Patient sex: M
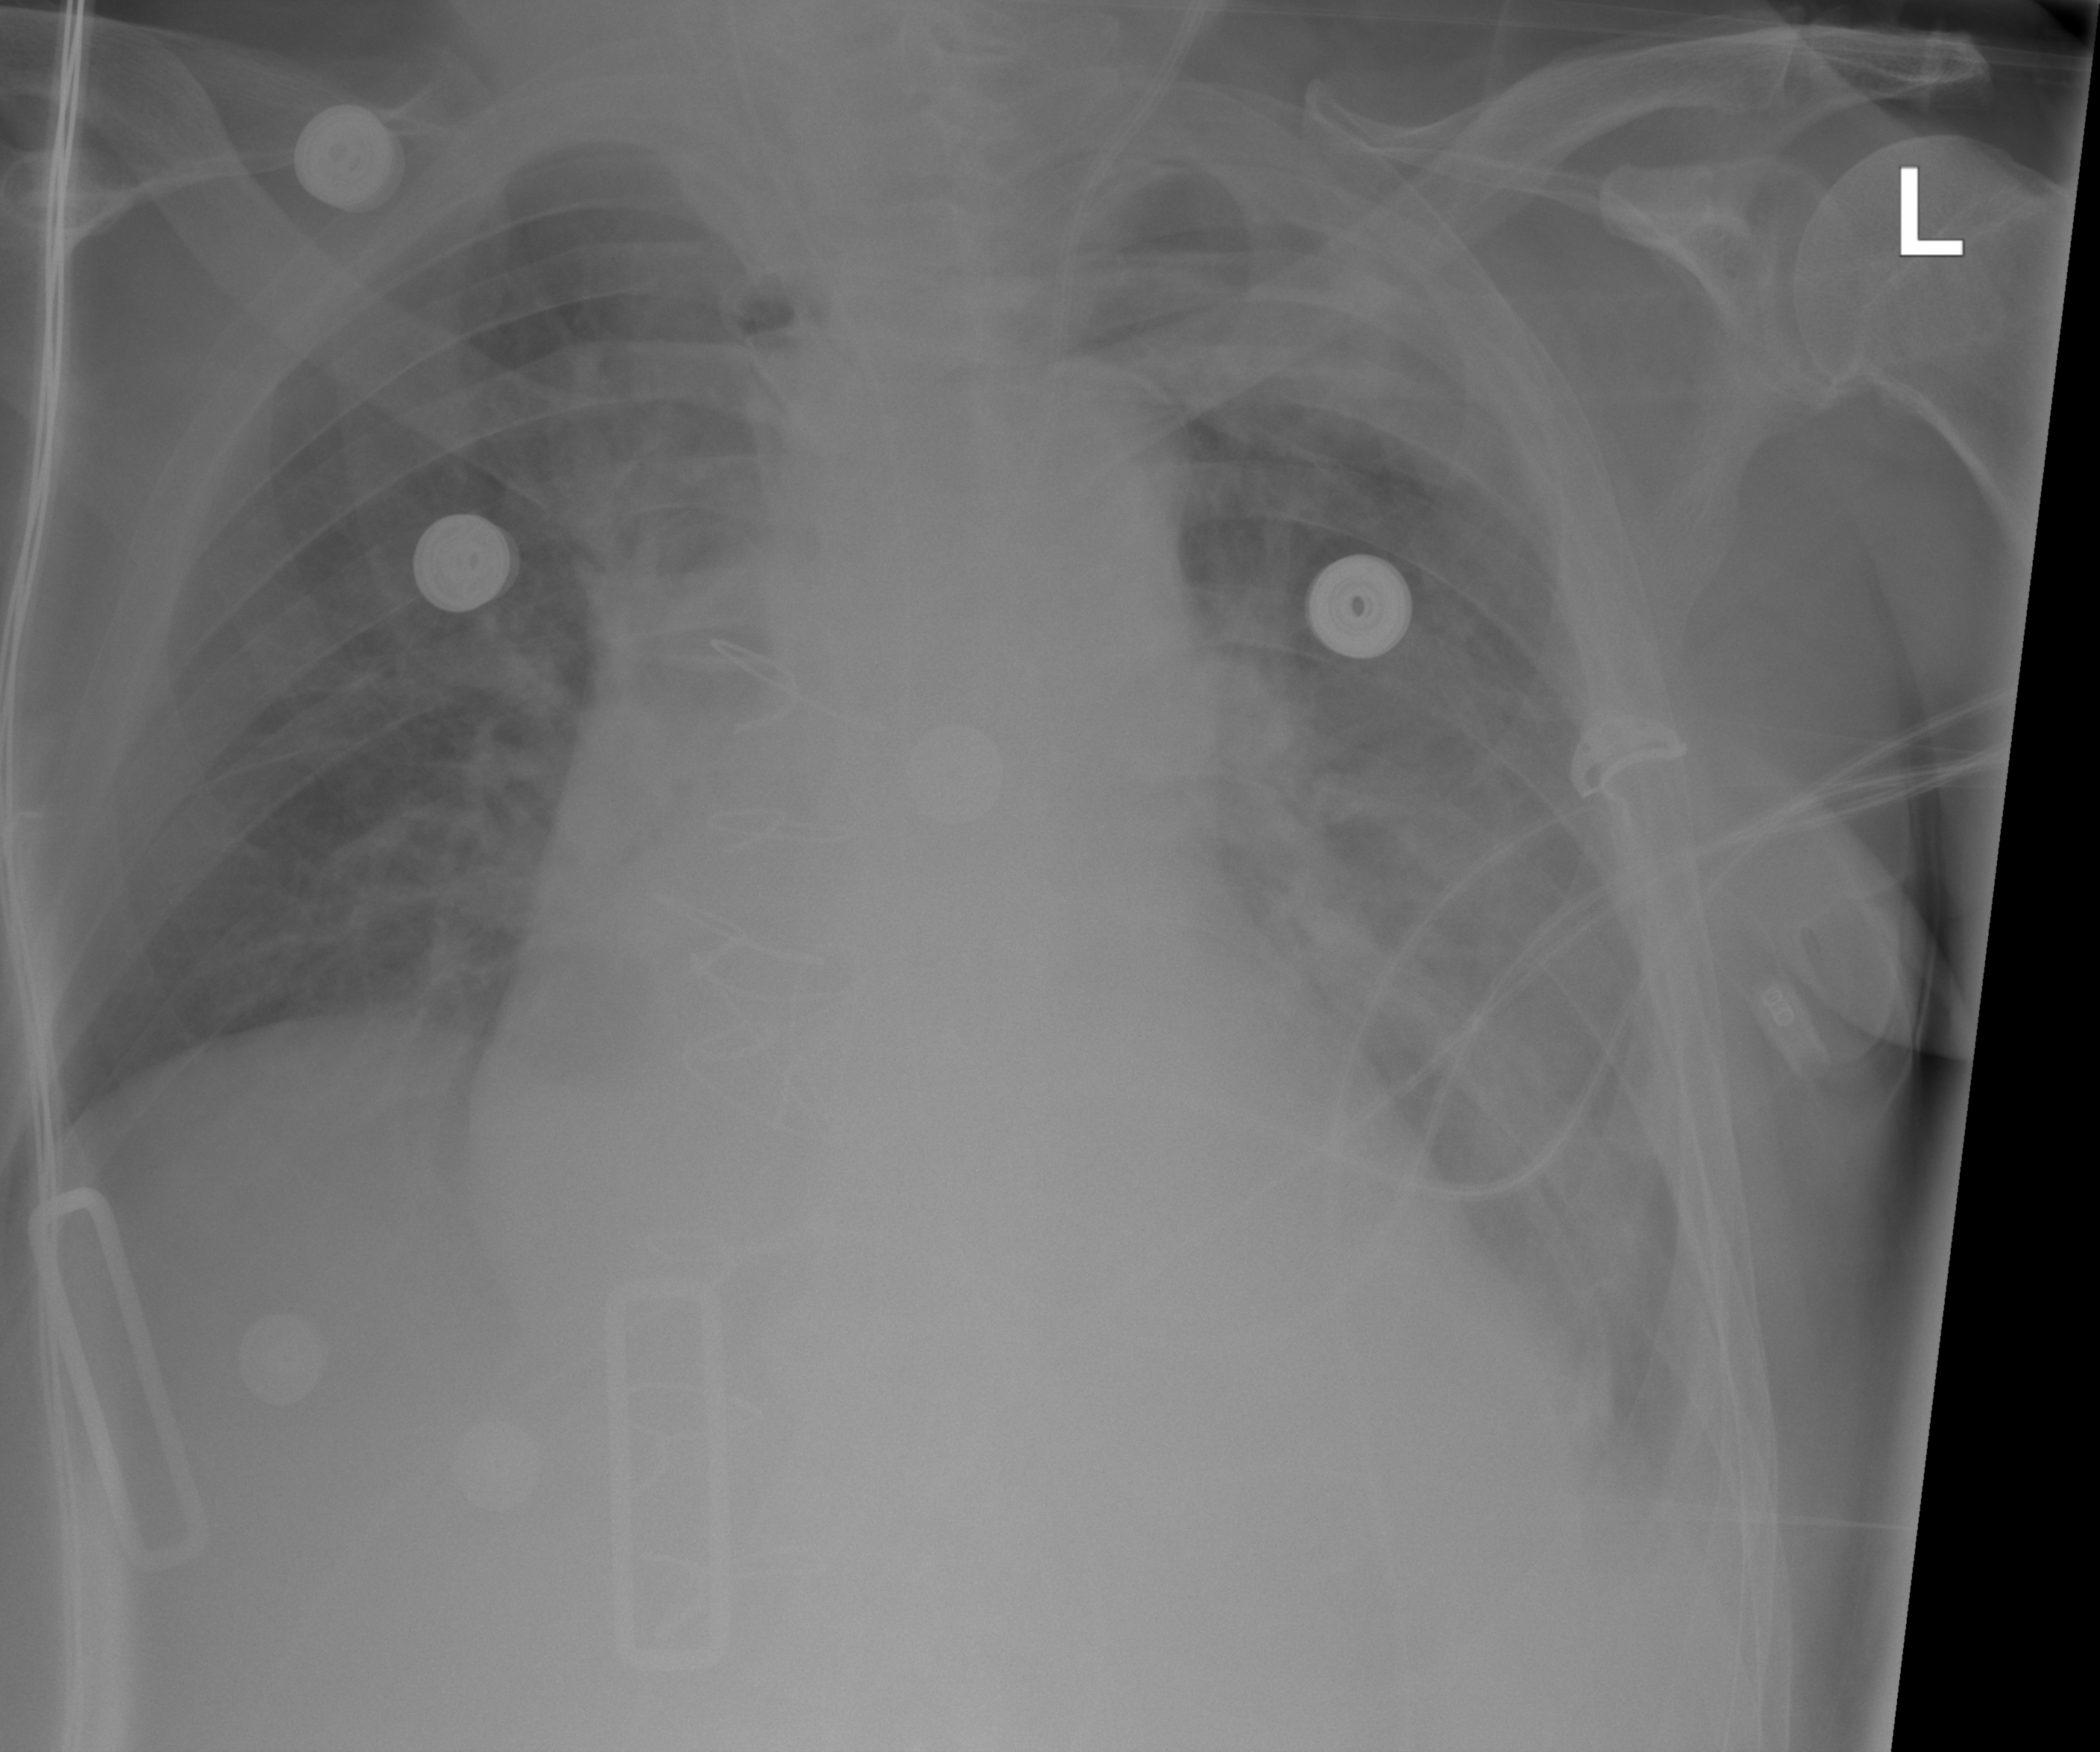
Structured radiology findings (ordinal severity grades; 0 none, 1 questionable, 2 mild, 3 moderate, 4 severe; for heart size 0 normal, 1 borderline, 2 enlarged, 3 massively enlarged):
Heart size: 2
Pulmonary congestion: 2
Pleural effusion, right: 0
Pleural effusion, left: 2
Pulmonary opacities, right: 2
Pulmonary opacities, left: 2
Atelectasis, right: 2
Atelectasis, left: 2